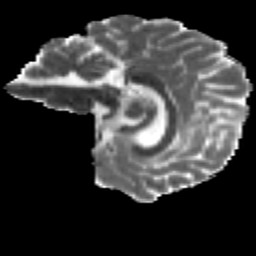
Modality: MD
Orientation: sagittal
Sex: male
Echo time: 0.114 s